Field crop: tomato
Growth stage: 2
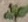
Species: solanum